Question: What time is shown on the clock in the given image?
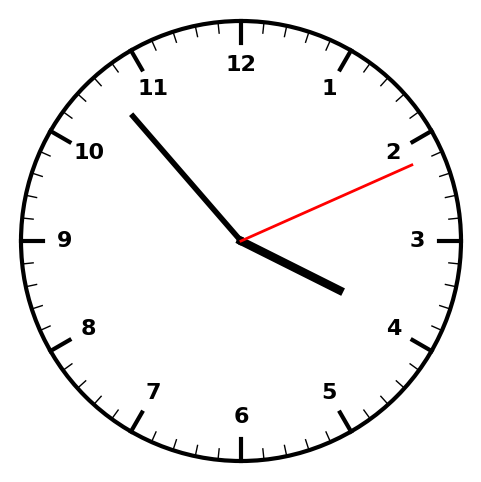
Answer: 03:53:11